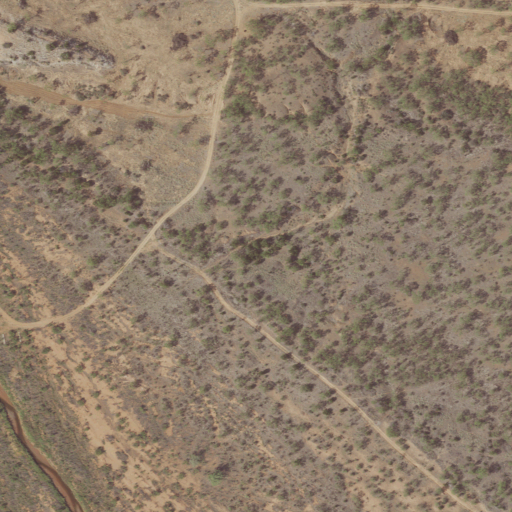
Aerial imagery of valley in Texas named Cottonwood Pens Draw containing only shrub